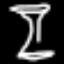
Label: hourglass